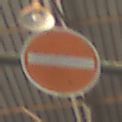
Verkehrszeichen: VerbotDerEinfahrt
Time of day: Midday
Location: Indoor (Urban)
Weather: NotSpecified
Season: NotSpecified
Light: Natural